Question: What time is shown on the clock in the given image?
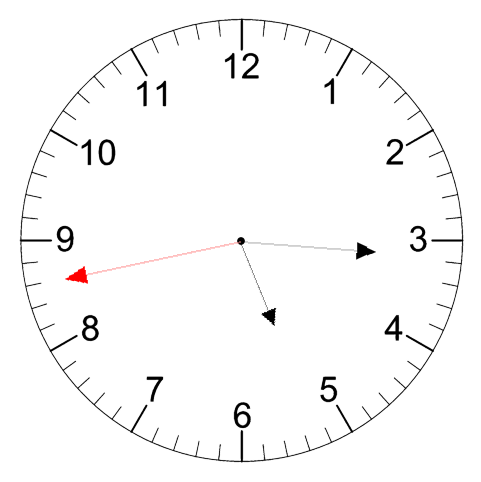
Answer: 05:15:43